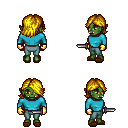
a pixel art fantasy rpg character, female body template, orc, green skin, teal long-sleeve shirt, teal pants, blonde swoop hairstyle, gold gloves, brown slippers, dagger, four views (front, back, left, right), 2x2 character sprite sheet, small pixel art, hard edges, no anti-aliasing